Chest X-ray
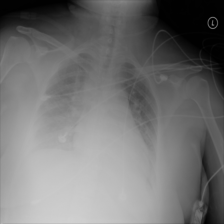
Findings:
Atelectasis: negative
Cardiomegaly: negative
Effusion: positive
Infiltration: negative
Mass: negative
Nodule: negative
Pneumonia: negative
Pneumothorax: negative
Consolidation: negative
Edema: negative
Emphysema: negative
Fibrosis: negative
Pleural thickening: negative
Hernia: negative